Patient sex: F
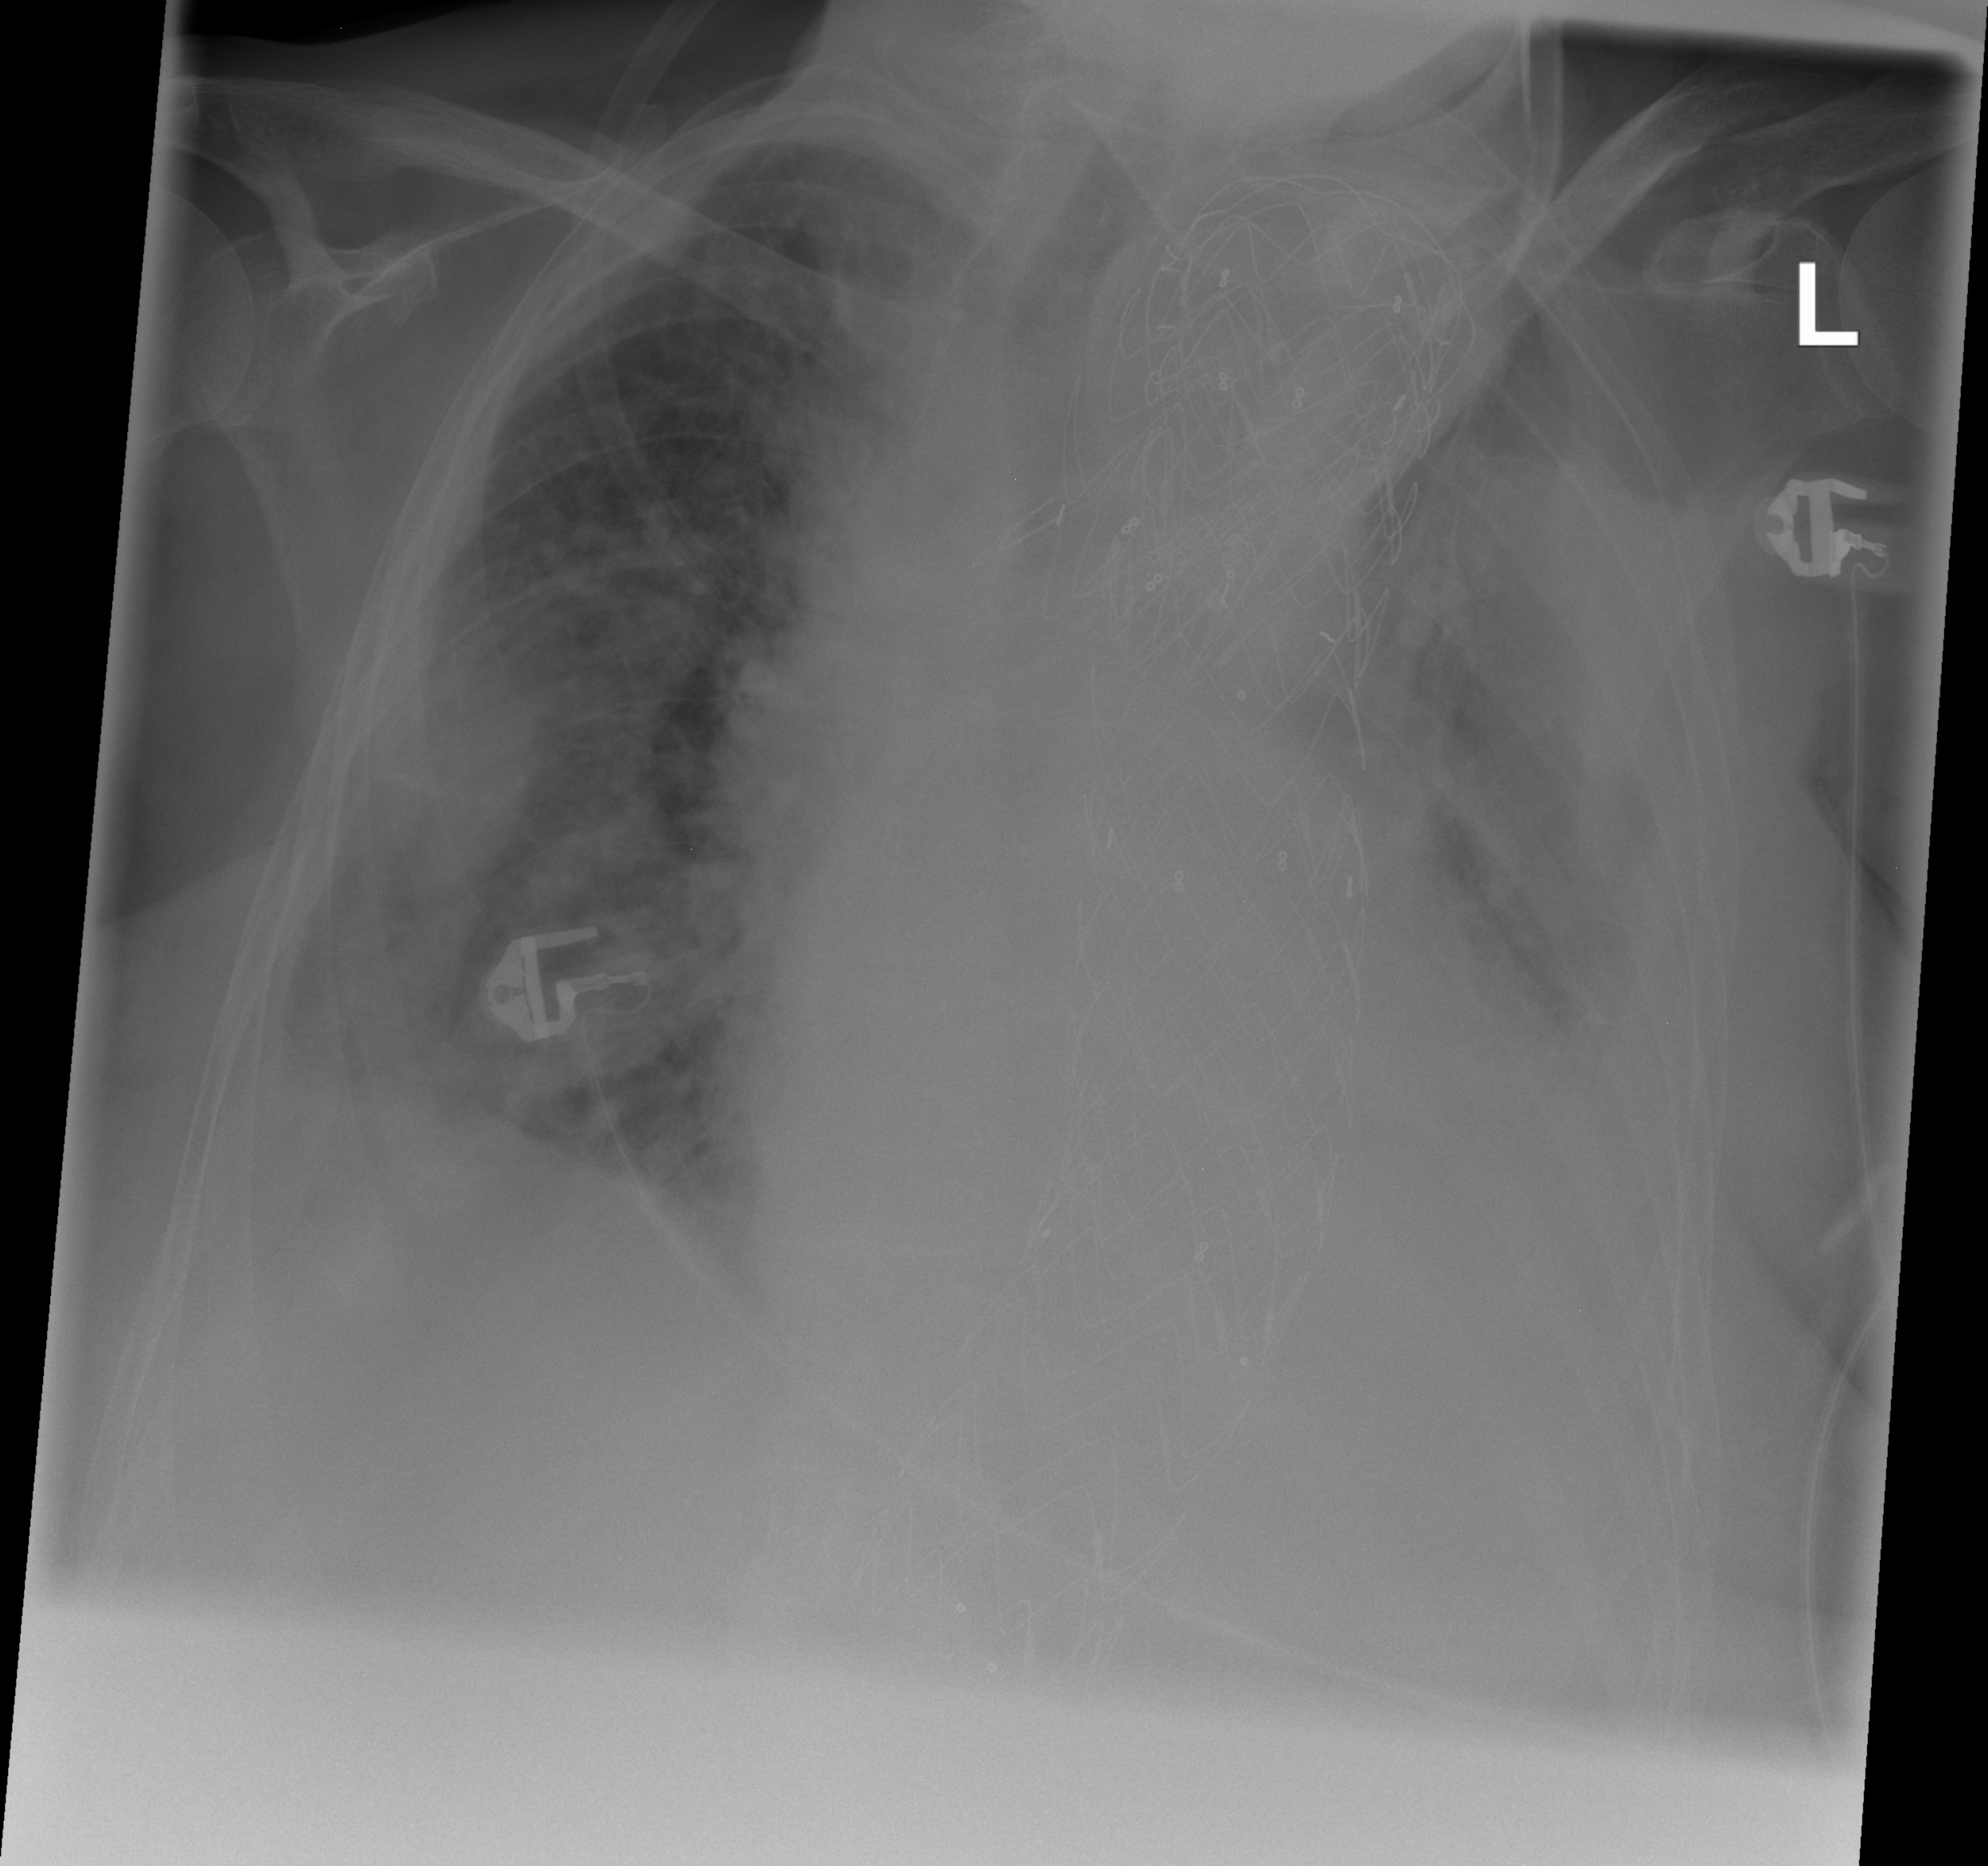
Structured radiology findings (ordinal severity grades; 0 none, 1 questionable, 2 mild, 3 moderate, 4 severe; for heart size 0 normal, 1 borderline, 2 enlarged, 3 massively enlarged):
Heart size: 2
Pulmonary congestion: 2
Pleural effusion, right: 2
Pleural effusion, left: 3
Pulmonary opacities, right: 2
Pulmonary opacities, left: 2
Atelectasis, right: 3
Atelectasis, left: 3